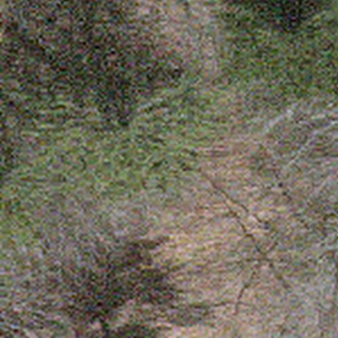
Label: other